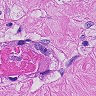
Metastatic tissue present: yes